Interaction volume radius: 10 \u00c5
Interaction volume height: 10 \u00c5
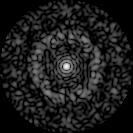
Disorder parameter: 0.8257